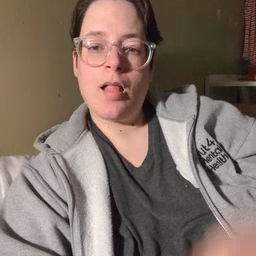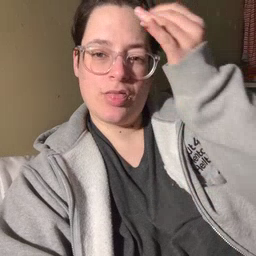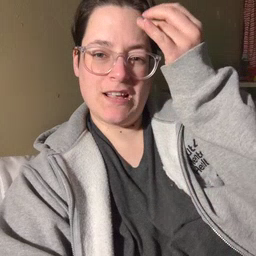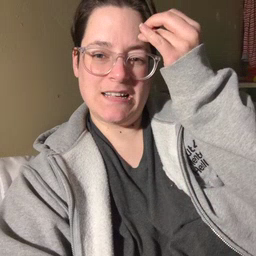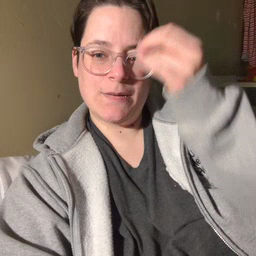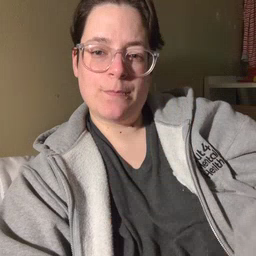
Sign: think